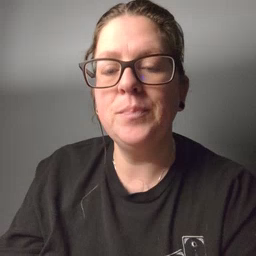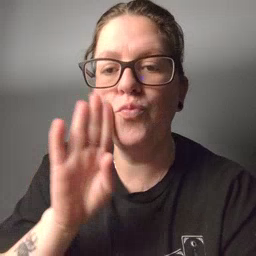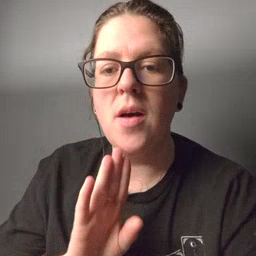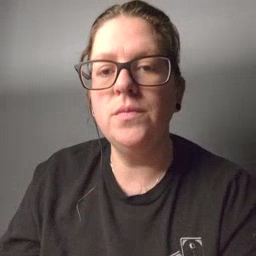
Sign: brown